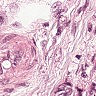
Metastatic tissue present: yes